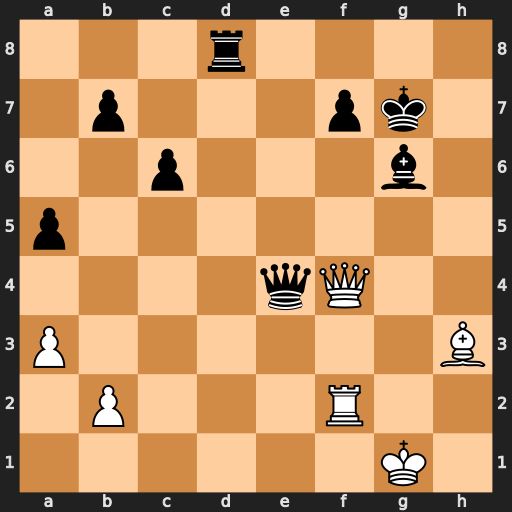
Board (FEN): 3r4/1p3pk1/2p3b1/p7/4qQ2/P6B/1P3R2/6K1
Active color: w
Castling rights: -
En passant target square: -
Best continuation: Qf6+ Kh7 Qxd8